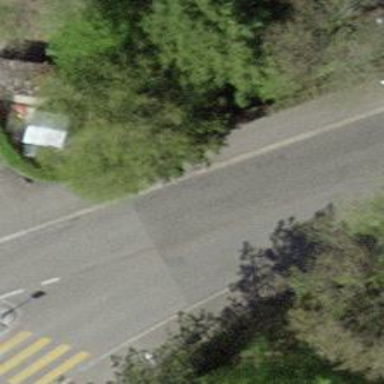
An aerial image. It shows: Bus stop with platform for public transport.